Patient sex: M
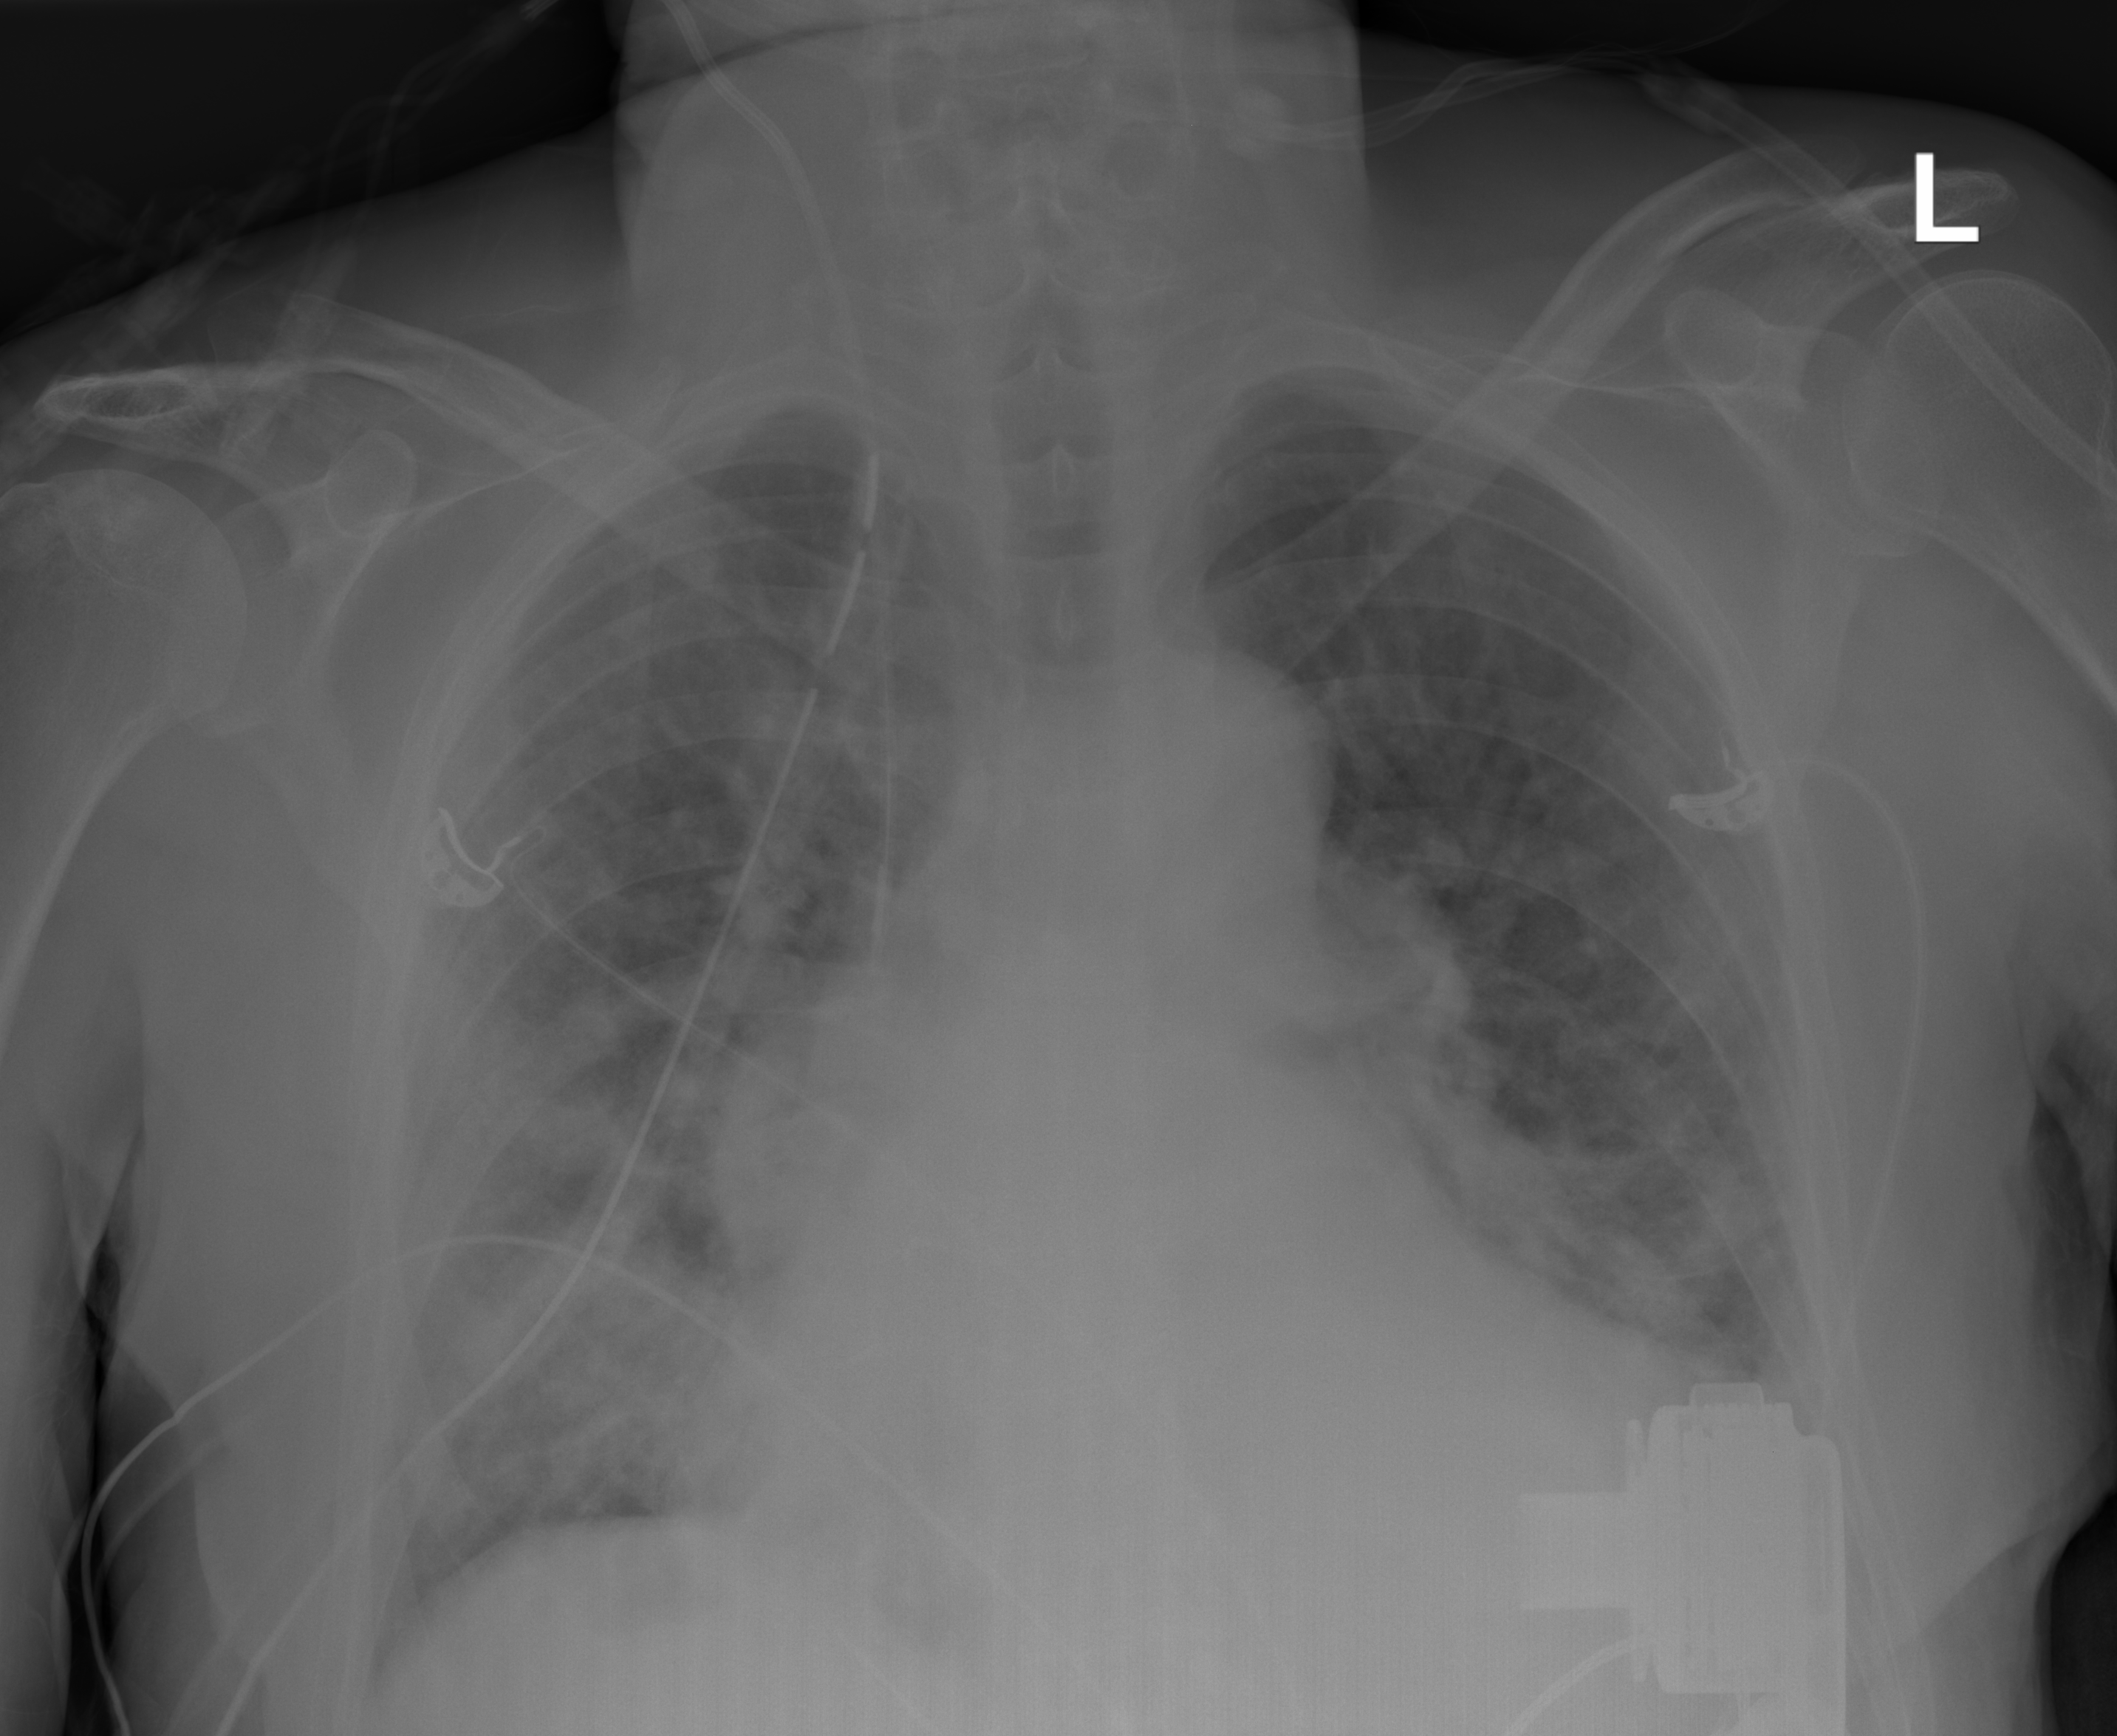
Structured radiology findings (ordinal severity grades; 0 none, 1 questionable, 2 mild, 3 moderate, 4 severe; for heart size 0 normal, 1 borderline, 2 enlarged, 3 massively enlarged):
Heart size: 2
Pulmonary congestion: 3
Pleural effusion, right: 0
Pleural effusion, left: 0
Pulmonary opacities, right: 2
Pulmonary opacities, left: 2
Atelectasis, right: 2
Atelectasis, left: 2